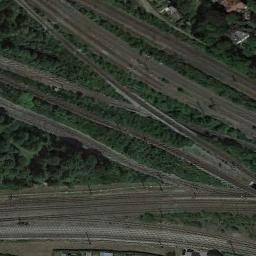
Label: railway